Question: 'Im using hibernate, I was planing to use a 'LinkedHashMap' to sort the elements,
but it doesnt work because i couldn't initialize as that, so Im making the sort from the controller, so it works, but not as well, this my method to sort.
'''
public LinkedHashMap<String, Indicador> OrdenarMap(Map<String, Indicador> map) {
LinkedHashMap<String, Indicador> sortedMap = new LinkedHashMap<>();
map.entrySet()
.stream()
.sorted(Map.Entry.comparingByKey())
.forEachOrdered(x -> sortedMap.put(x.getKey(), x.getValue()));
return sortedMap;
}
'''

I want the order like this
{1 Objetivo General,
1.1 Objetivo Especifico,
2 Objetivo General}
etc....
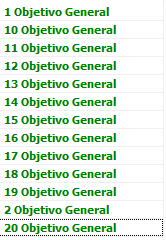
Answer: Use a <URL>.
By default, the String Comparator compares Strings lexicographically and this is the reason why you see an order like this '{"1", "10", "11", ..., "2", "20"}'.
Because I assume your key will always be a double, this Comparator should work:
'''
TreeMap<String, Indicador> sortedMap = new TreeMap<>(new Comparator<String>() {
public int compare(String string1, String string2) {
return Double.parseDouble(string1) - Double.parseDouble(string2) < 0.0 ? -1 : 1;
}
});
'''